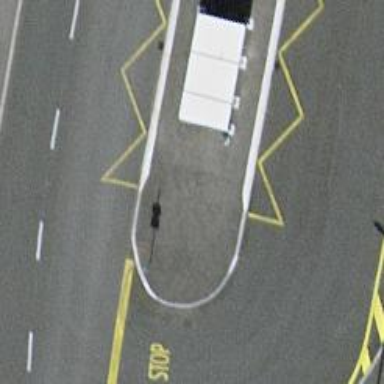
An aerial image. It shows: Platform for public transport. The platform is located by the road.